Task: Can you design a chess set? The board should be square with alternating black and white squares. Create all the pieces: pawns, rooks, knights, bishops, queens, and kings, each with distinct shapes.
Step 2407:
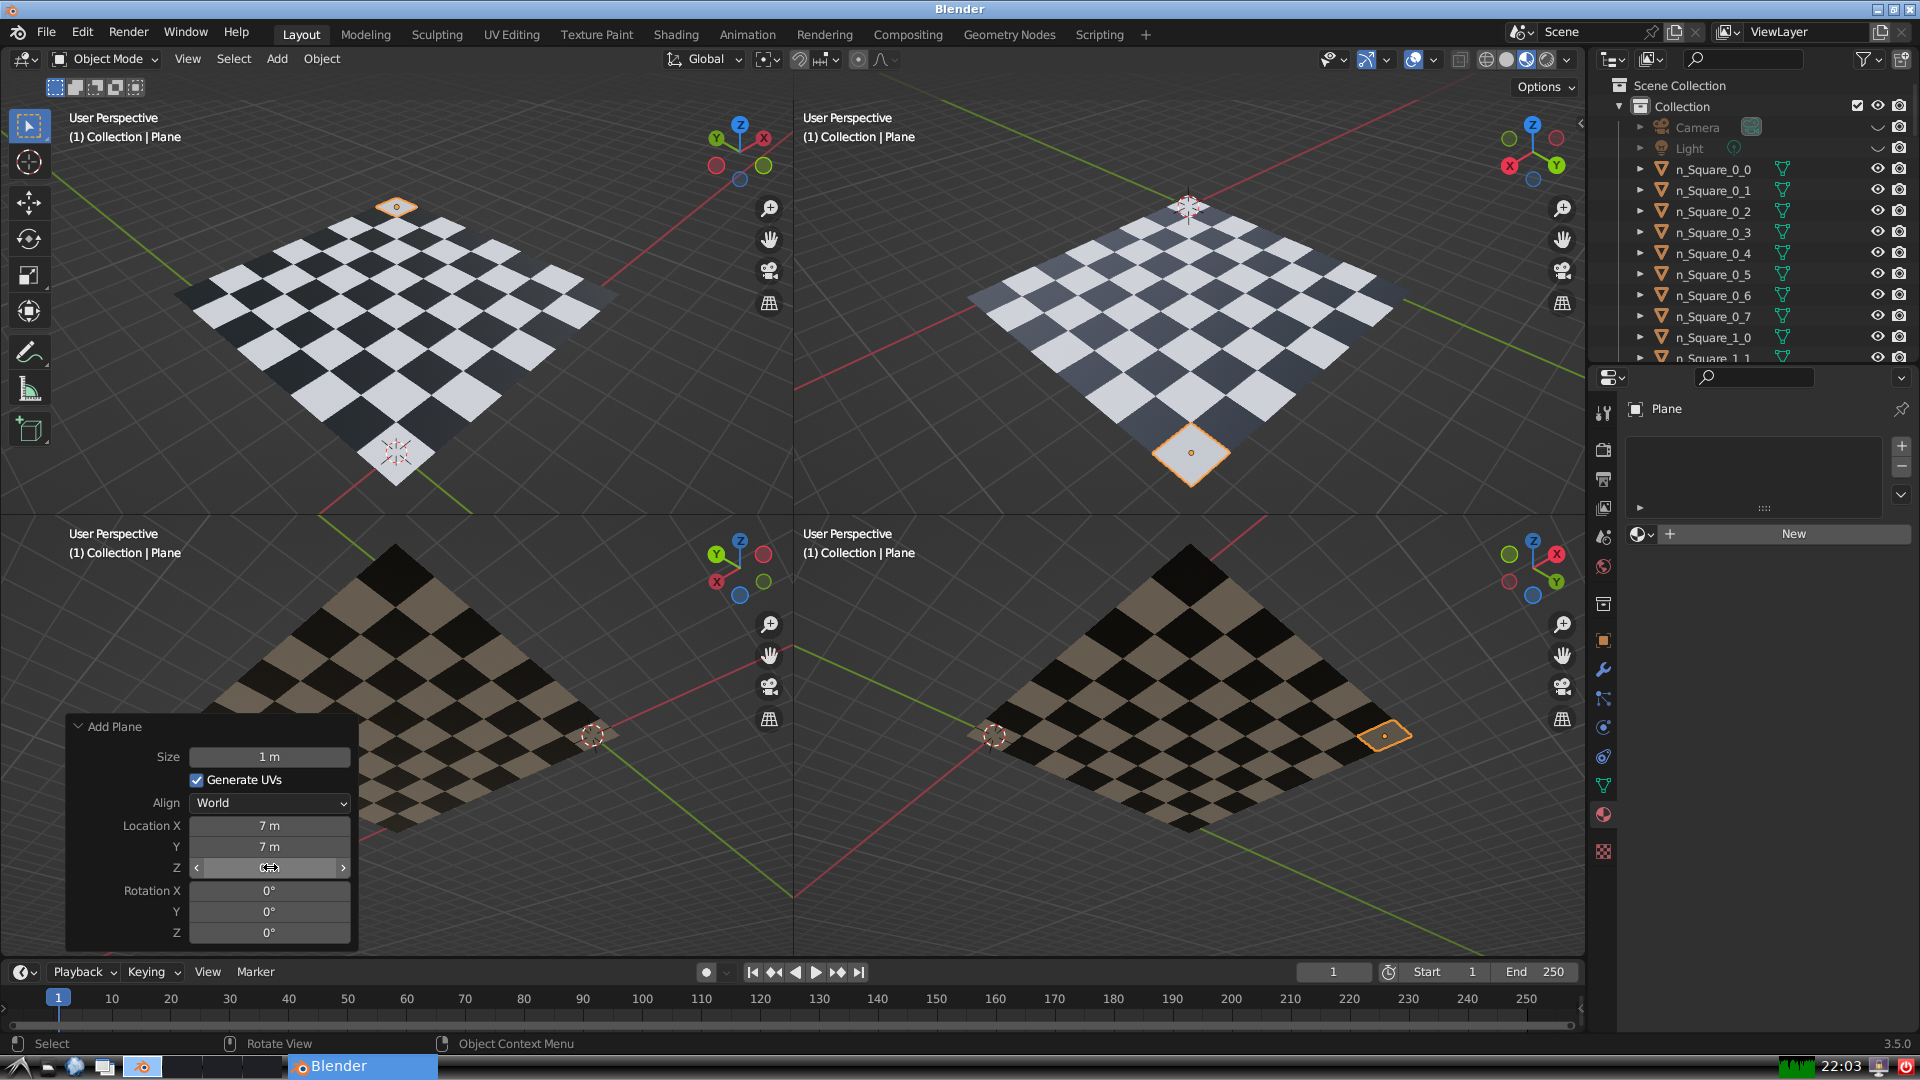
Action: {"mouse_move": [960, 540]}